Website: lowes
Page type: address-validator
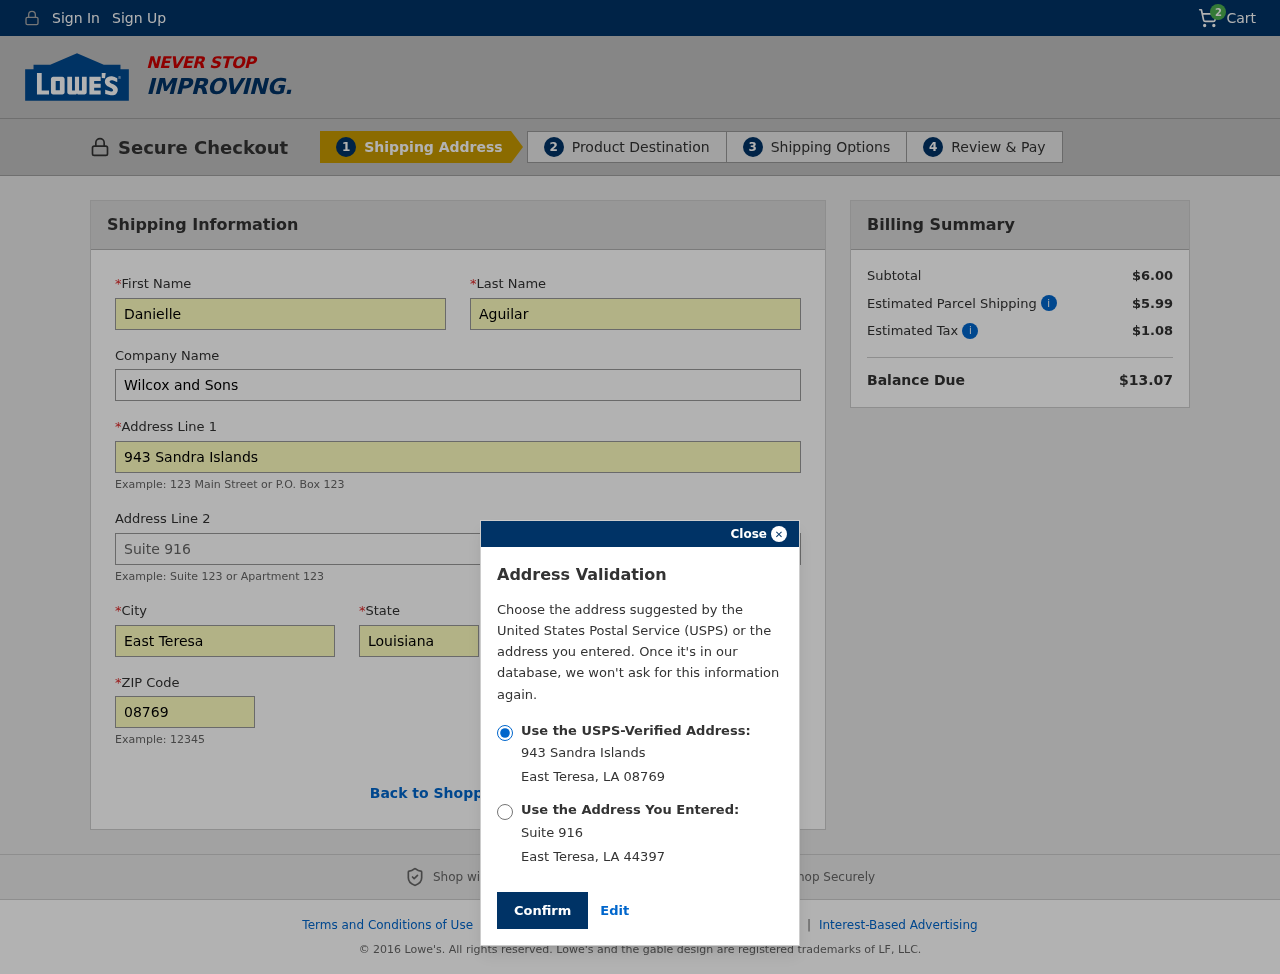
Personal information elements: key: PII_CITY
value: East Teresa
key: PII_COMPANY
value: Wilcox and Sons
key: PII_FIRSTNAME
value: Danielle
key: PII_LASTNAME
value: Aguilar
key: PII_POSTCODE
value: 08769
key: PII_POSTCODE2
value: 44397
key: PII_STATE
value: Louisiana
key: PII_STATE_ABBR
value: LA
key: PII_STREET
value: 943 Sandra Islands
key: PII_STREET2
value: Suite 916
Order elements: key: ORDER_NUM_ITEMS
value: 2
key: ORDER_SUBTOTAL
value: $6.00
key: ORDER_SHIPPING_COST
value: $5.99
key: ORDER_TAX
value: $1.08
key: ORDER_TOTAL
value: $13.07